Field crop: maize
Growth stage: 1
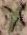
Species: atriplex